Question: I have a Pandas dataframe of the size (80219 * 5) with the same structure as the image I have uploaded. The data can range from 2002-2016 for each company but if missing values appear the data either starts at a later date or ends at an earlier date as you can see in the image.
What I would like to do is to calculate yearly compounded returns measured from June to June for each company. If there is no data for the specific company for the full 12 months period from June to June the result should be 'nan'. Below is my current code, but I don't know how to calculate the returns from June to June.
After having loaded the file and cleaned it I:
'''
df[['Returns']] = df[['Returns']].apply(pd.to_numeric)
df['Names Date'] = pd.to_datetime(df['Names Date'])
df['Returns'] = df['Returns']+ 1
df = df[['Company Name','Returns','Names Date']]
df['year']=df['Names Date'].dt.year
df['cum_return'] = df.groupby(['Company Name','year']).cumprod()
df = df.groupby(['Company Name','year']).nth(11)
print(tabulate(df, headers='firstrow', tablefmt='psql'))
'''
Which calculates the annual return from 1st of january to 31st of december..

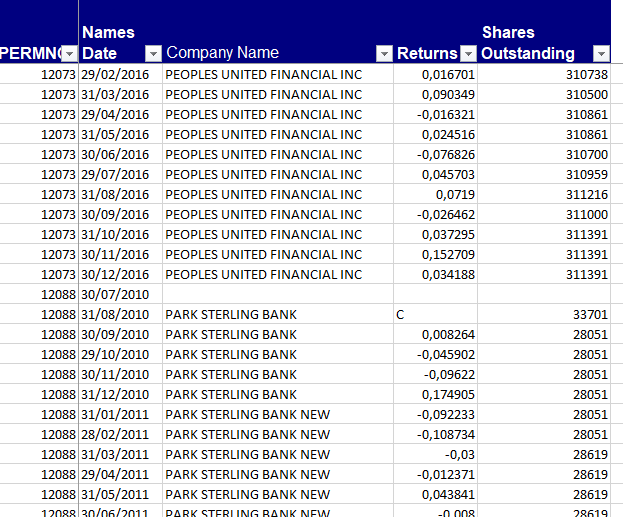
Answer: I finally found a way to do it. The easiest way I could find is to calculate a rolling 12 month compounded return for each month and then slice the dataframe for to give me the 12 month returns of the months I want:
'''
def myfunc(arr):
return np.cumprod(arr)[-1]
cum_ret = pd.Series()
grouped = df.groupby('Company Name')
for name, group in grouped:
cum_ret = cum_ret.append(pd.rolling_apply(group['Returns'],12,myfunc))
df['Cum returns'] = cum_ret
df = df.loc[df['Names Date'].dt.month==6]
df['Names Date'] = df['Names Date'].dt.year
'''